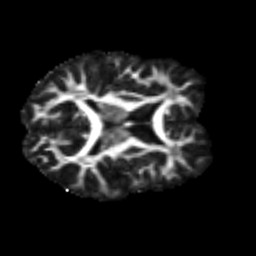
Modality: FA
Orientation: axial
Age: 20
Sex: female
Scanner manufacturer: siemens
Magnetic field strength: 3 T
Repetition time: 2.3 s
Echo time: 0.085 s